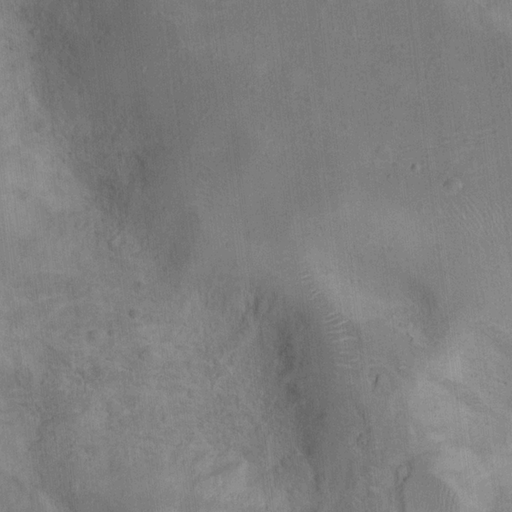
Classes present: Background